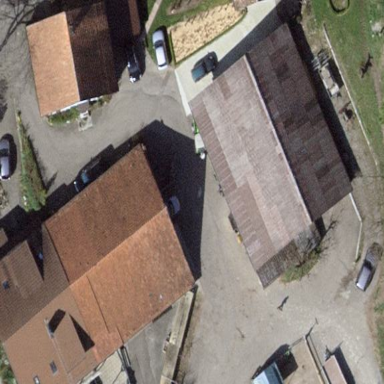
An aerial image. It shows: Farm auxiliary building.